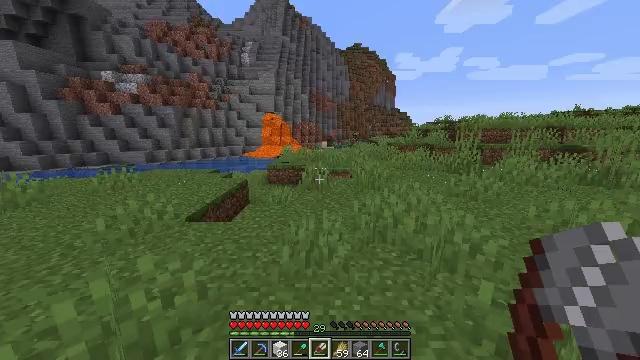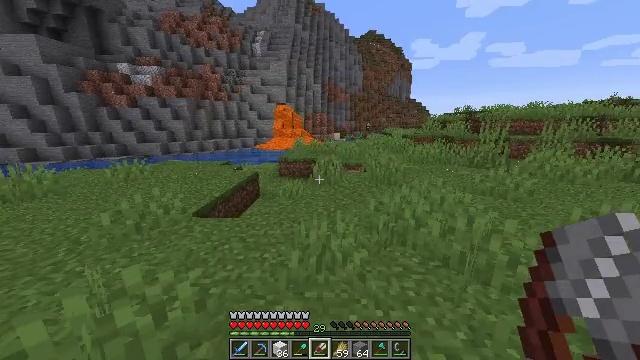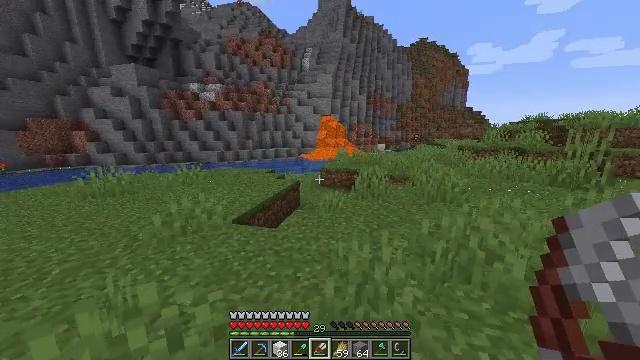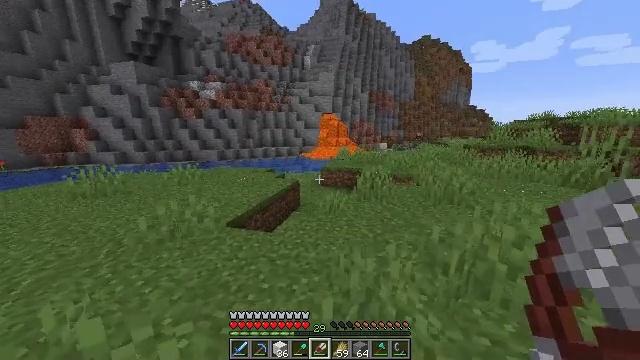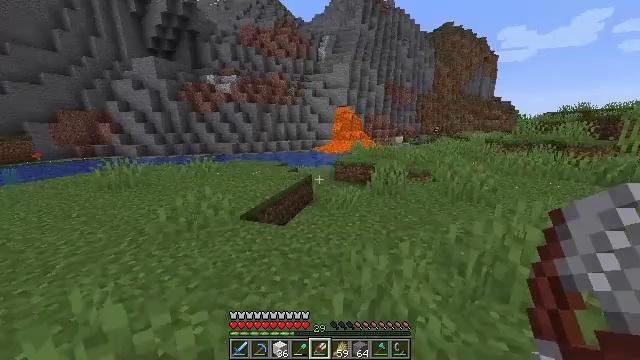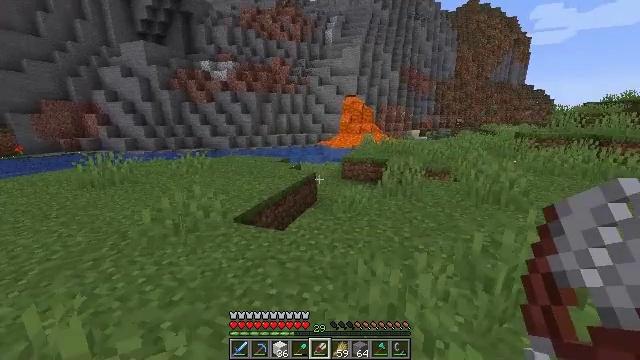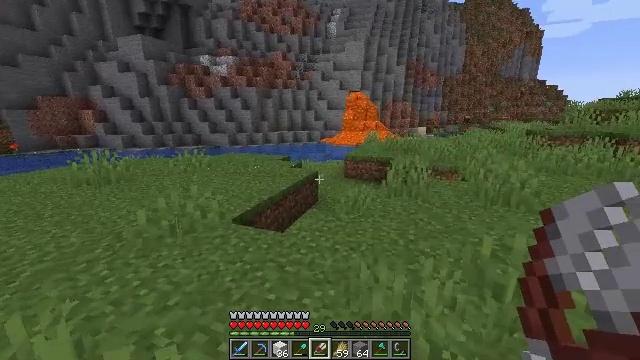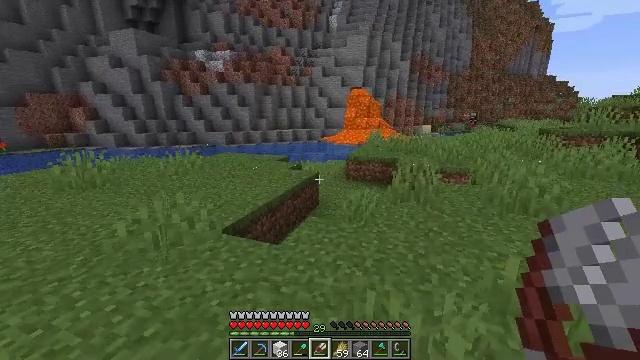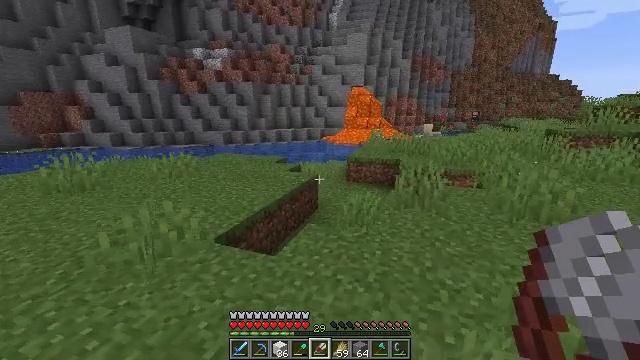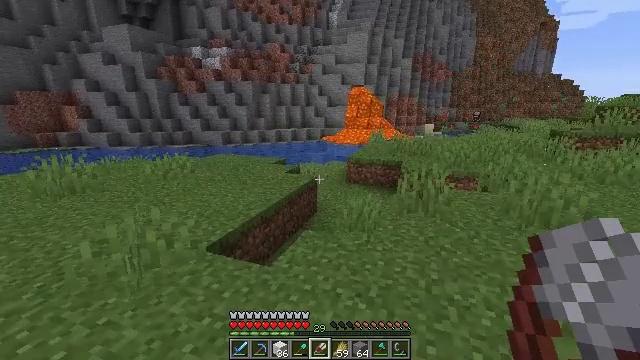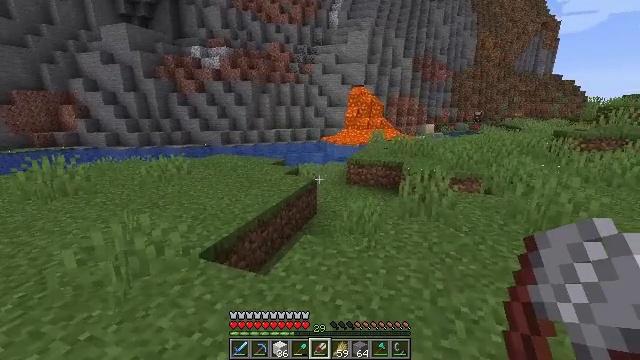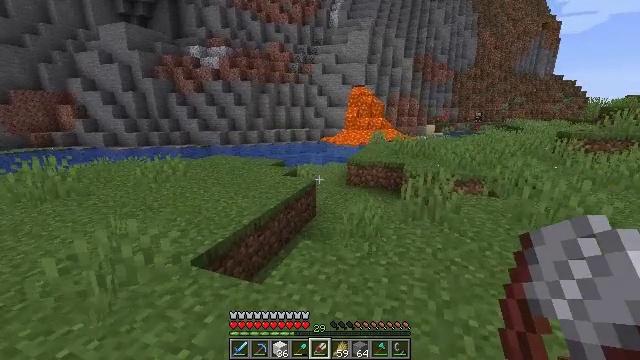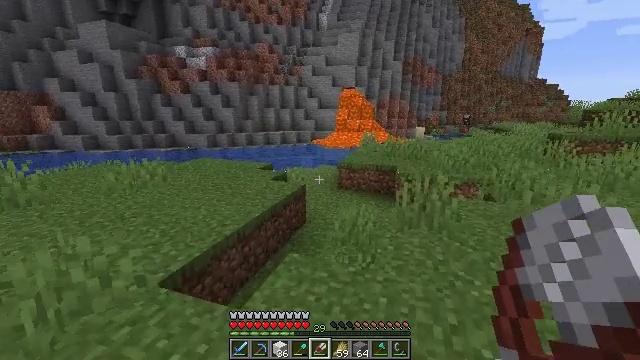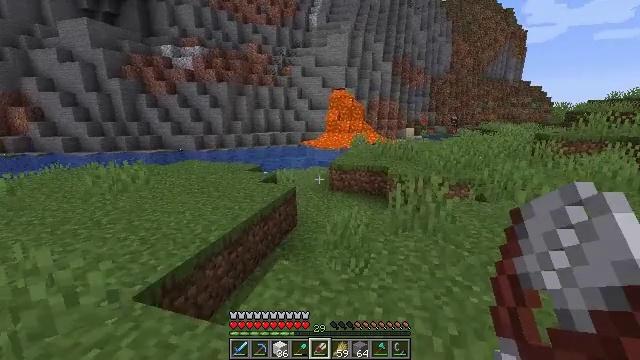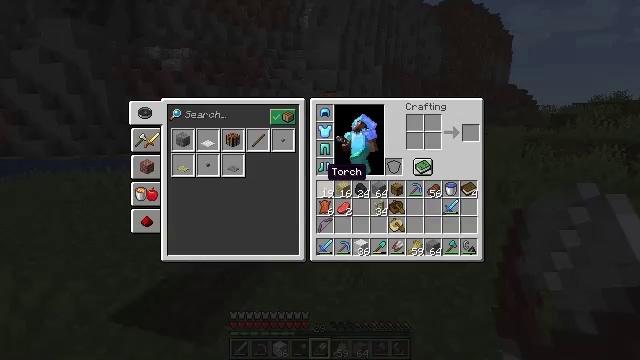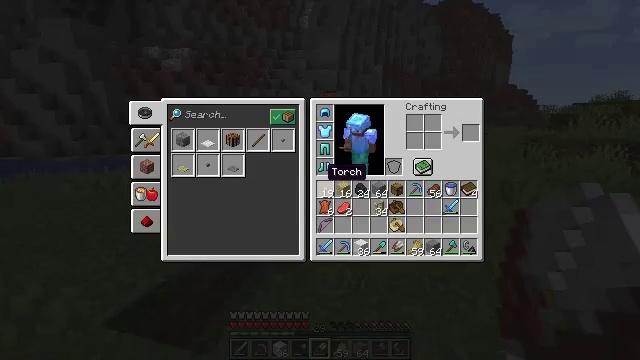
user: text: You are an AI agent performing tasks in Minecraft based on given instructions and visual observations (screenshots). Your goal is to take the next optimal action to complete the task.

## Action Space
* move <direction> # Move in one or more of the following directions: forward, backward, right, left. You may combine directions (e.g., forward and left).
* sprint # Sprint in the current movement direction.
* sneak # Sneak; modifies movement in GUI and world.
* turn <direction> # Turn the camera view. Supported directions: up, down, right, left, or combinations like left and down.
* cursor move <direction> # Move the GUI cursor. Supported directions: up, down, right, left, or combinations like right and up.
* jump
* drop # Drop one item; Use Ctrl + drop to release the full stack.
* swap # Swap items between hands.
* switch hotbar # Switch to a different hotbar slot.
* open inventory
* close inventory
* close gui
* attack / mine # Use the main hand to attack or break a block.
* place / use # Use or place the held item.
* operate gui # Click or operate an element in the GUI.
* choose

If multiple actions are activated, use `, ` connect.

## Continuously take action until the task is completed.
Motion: motion action
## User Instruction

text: Drop some beef.
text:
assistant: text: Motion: move forward, sprint
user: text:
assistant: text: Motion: move forward, sprint, turn left and up
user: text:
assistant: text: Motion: no_op
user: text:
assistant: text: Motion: turn left and down
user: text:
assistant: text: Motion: turn left
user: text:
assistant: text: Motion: move forward
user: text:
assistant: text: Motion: move forward
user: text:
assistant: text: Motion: move forward
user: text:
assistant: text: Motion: move forward
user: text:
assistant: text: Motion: move forward
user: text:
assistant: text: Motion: move forward
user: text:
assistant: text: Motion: move forward, turn right
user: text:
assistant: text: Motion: move forward, turn right
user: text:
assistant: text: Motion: move forward, turn right, open inventory
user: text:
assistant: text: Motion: open inventory
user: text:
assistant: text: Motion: open inventory
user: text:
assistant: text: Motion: open inventory
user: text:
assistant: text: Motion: turn right
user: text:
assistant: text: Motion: turn right
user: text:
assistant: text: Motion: turn right
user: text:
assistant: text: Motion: turn right and down
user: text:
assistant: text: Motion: turn down
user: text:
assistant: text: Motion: turn left and down
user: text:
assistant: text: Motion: sprint, turn left
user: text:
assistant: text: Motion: sprint, turn left
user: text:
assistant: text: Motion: sprint
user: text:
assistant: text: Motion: sprint
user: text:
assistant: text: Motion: sprint, drop
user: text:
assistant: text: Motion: sprint, drop
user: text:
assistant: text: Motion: sprint, drop